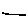
Label: line